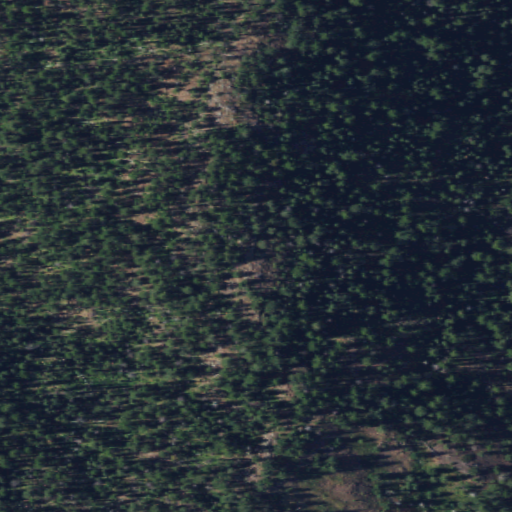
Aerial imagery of mountain in Washington named Vulcan Mountain containing evergreen forest and shrub